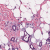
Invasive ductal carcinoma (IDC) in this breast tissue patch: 1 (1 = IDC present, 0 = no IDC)